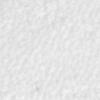
Label: no_change